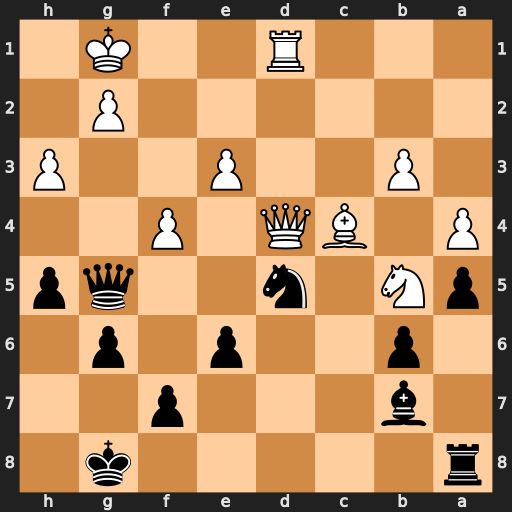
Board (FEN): r5k1/1b3p2/1p2p1p1/pN1n2qp/P1BQ1P2/1P2P2P/6P1/3R2K1
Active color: b
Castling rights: -
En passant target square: -
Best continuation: Nxf4 Rd2 Nxg2